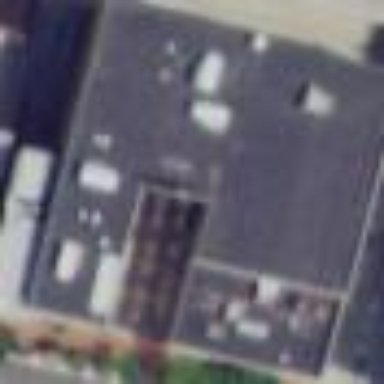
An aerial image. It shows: School building.